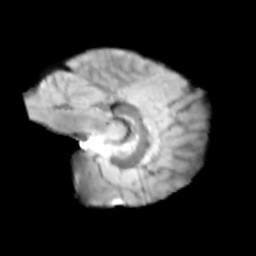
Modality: T2w
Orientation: sagittal
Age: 10
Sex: male
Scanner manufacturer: siemens
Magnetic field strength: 3 T
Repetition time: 3.8 s
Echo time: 0.07 s